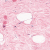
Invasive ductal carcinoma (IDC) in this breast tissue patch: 0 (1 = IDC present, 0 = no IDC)